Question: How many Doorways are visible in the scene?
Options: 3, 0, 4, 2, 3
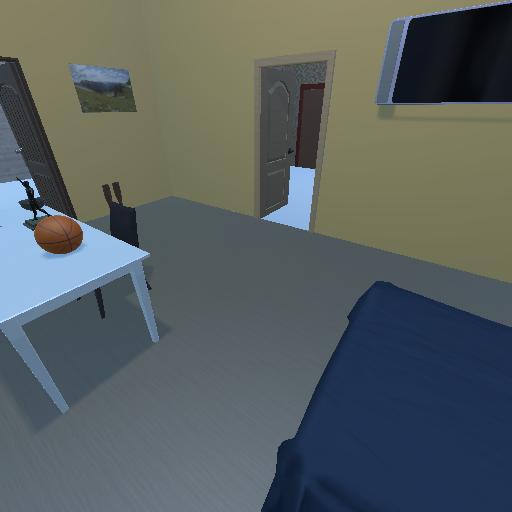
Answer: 3